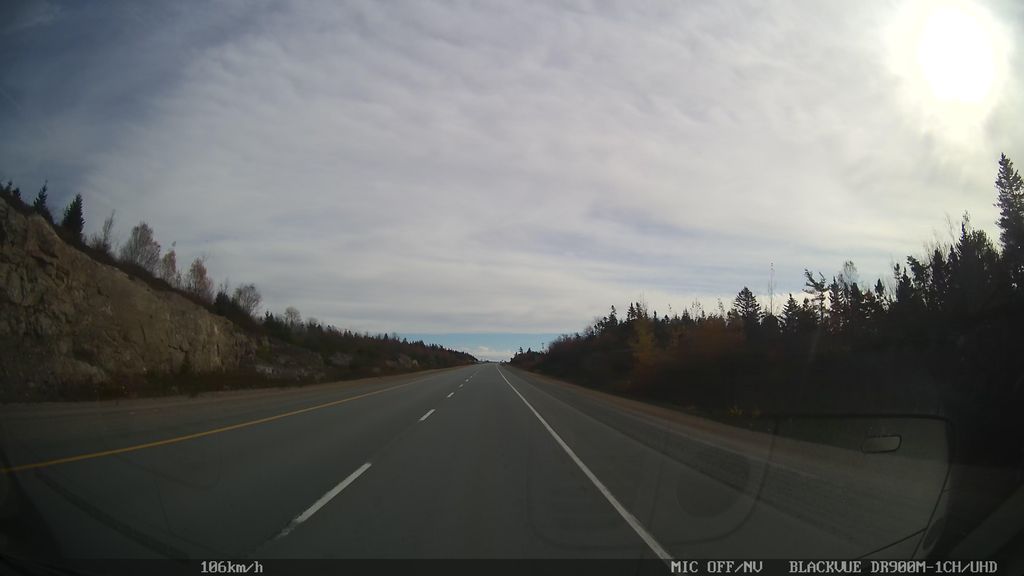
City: halifax